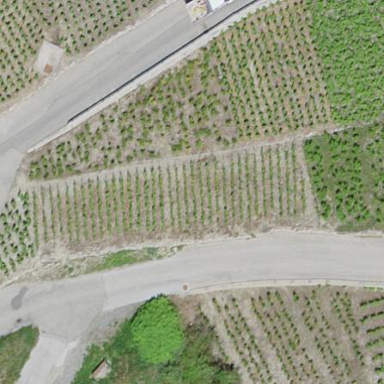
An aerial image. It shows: Vineyard growing grapes.